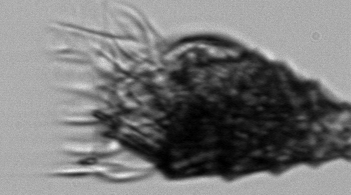
Label: Laboea_strobila